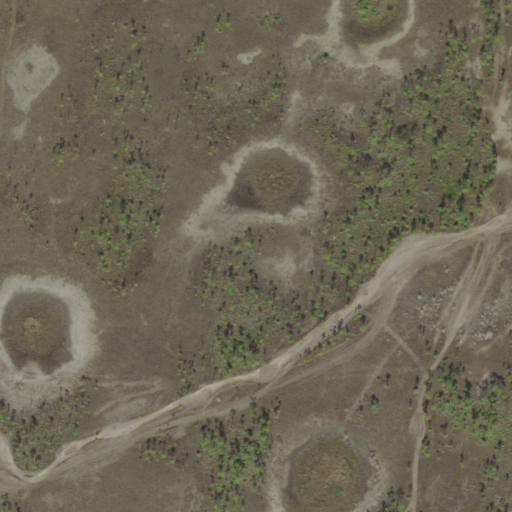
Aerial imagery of plain(s) in Florida named Buckskin Prairie containing herbaceous wetlands, woody wetlands, evergreen forest, open water, and mixed forest